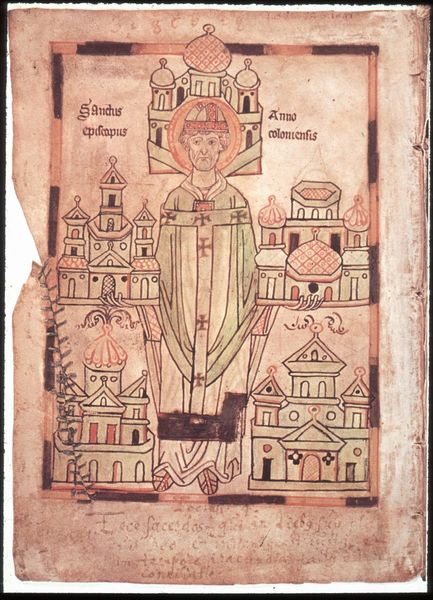
Titel: Vita Annonis
Standort: Herkunftsort: Siegburg (EU - D - NRW)
Institution: Darmstadt, Hessische Landesbibliothek
Schlagwörter: schwarz, rot, architektur, tragen, hände, häuser, kirche, gewand, krone, umrandung, füße, bischof, könig, kirchen, kreuz, buchseite, pergament, heiligenschein, messgewand, romanik, heiliger, macht, heilig, handschrift, latein, dreifaltigkeit, buchmalerei, codex, mittelatler, heiliger bischof, krichen, sanctus, episcopus, heilige kirche, messkleid, frühmittelalterlich